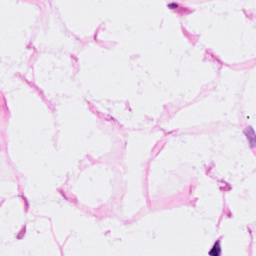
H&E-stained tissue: Breast